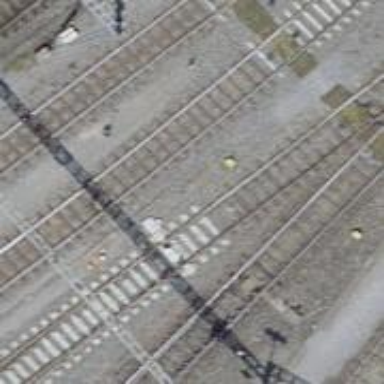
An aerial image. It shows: Railway switch.